Question: The below code allow me to achieve this result but the
1. I want the file name and Type to be like the picture beside that only contain one.
2. Is there any ways to fix this problem?

'''
if __name__ == '__main__': #start of program
master = Tk()
newDirRH = "C:/VSMPlots"
FileName = "J12312312"
TypeName = "1234"
Field = [1,2,3,4,5,6,7,8,9,10]
Court = [5,4,1,2,3,4,5,1,2,3]
newfile = newDirRH + "/Try1.csv"
with open(newfile, "wb") as csvfile:
writer = csv.writer(csvfile)
writer.writerow(["FileName", "TypeName", "field", "court"])
for field, court in zip(Field, Court):
writer.writerow([FileName, TypeName, field, court])
print "Done"
'''
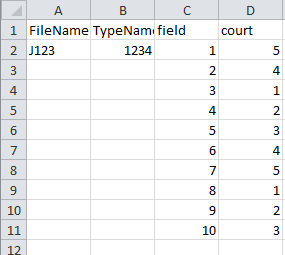
Answer: Set 'FileName', 'TypeName' to empty string after the first loop iteration.
'''
...
for field, court in zip(Field, Court):
writer.writerow([FileName, TypeName, field, court])
FileName = TypeName = '' # <---
...
'''